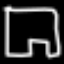
Label: pants